Aerial crown-view tile of a tropical tree (Barro Colorado Island, Panama), acquired 20240813:
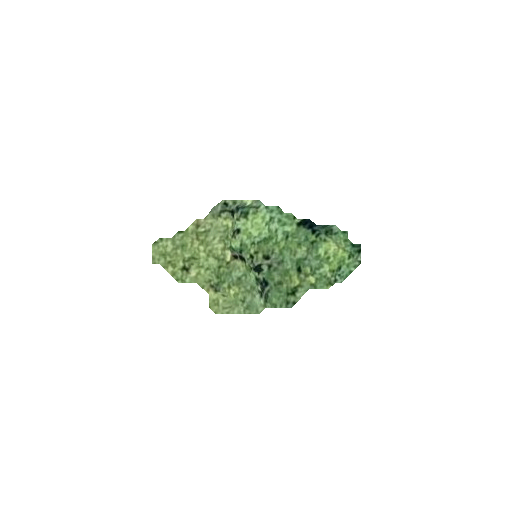
Species: Apeiba membranacea
GBIF accepted scientific name: Apeiba membranacea
Crown area: 23.175 m²